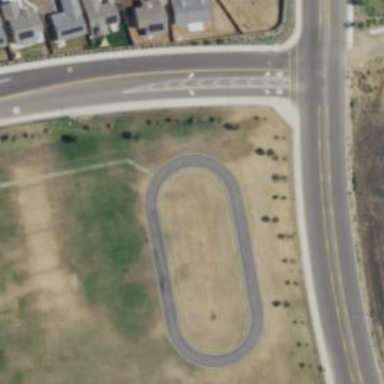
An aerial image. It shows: Asphalt track within leisure land area.